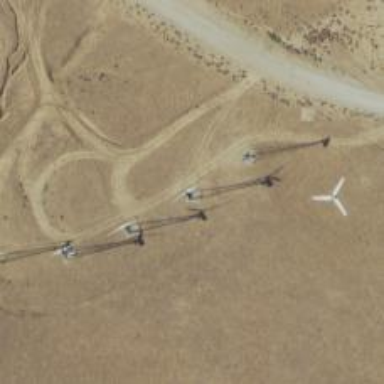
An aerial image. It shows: Wind power generator.